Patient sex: F
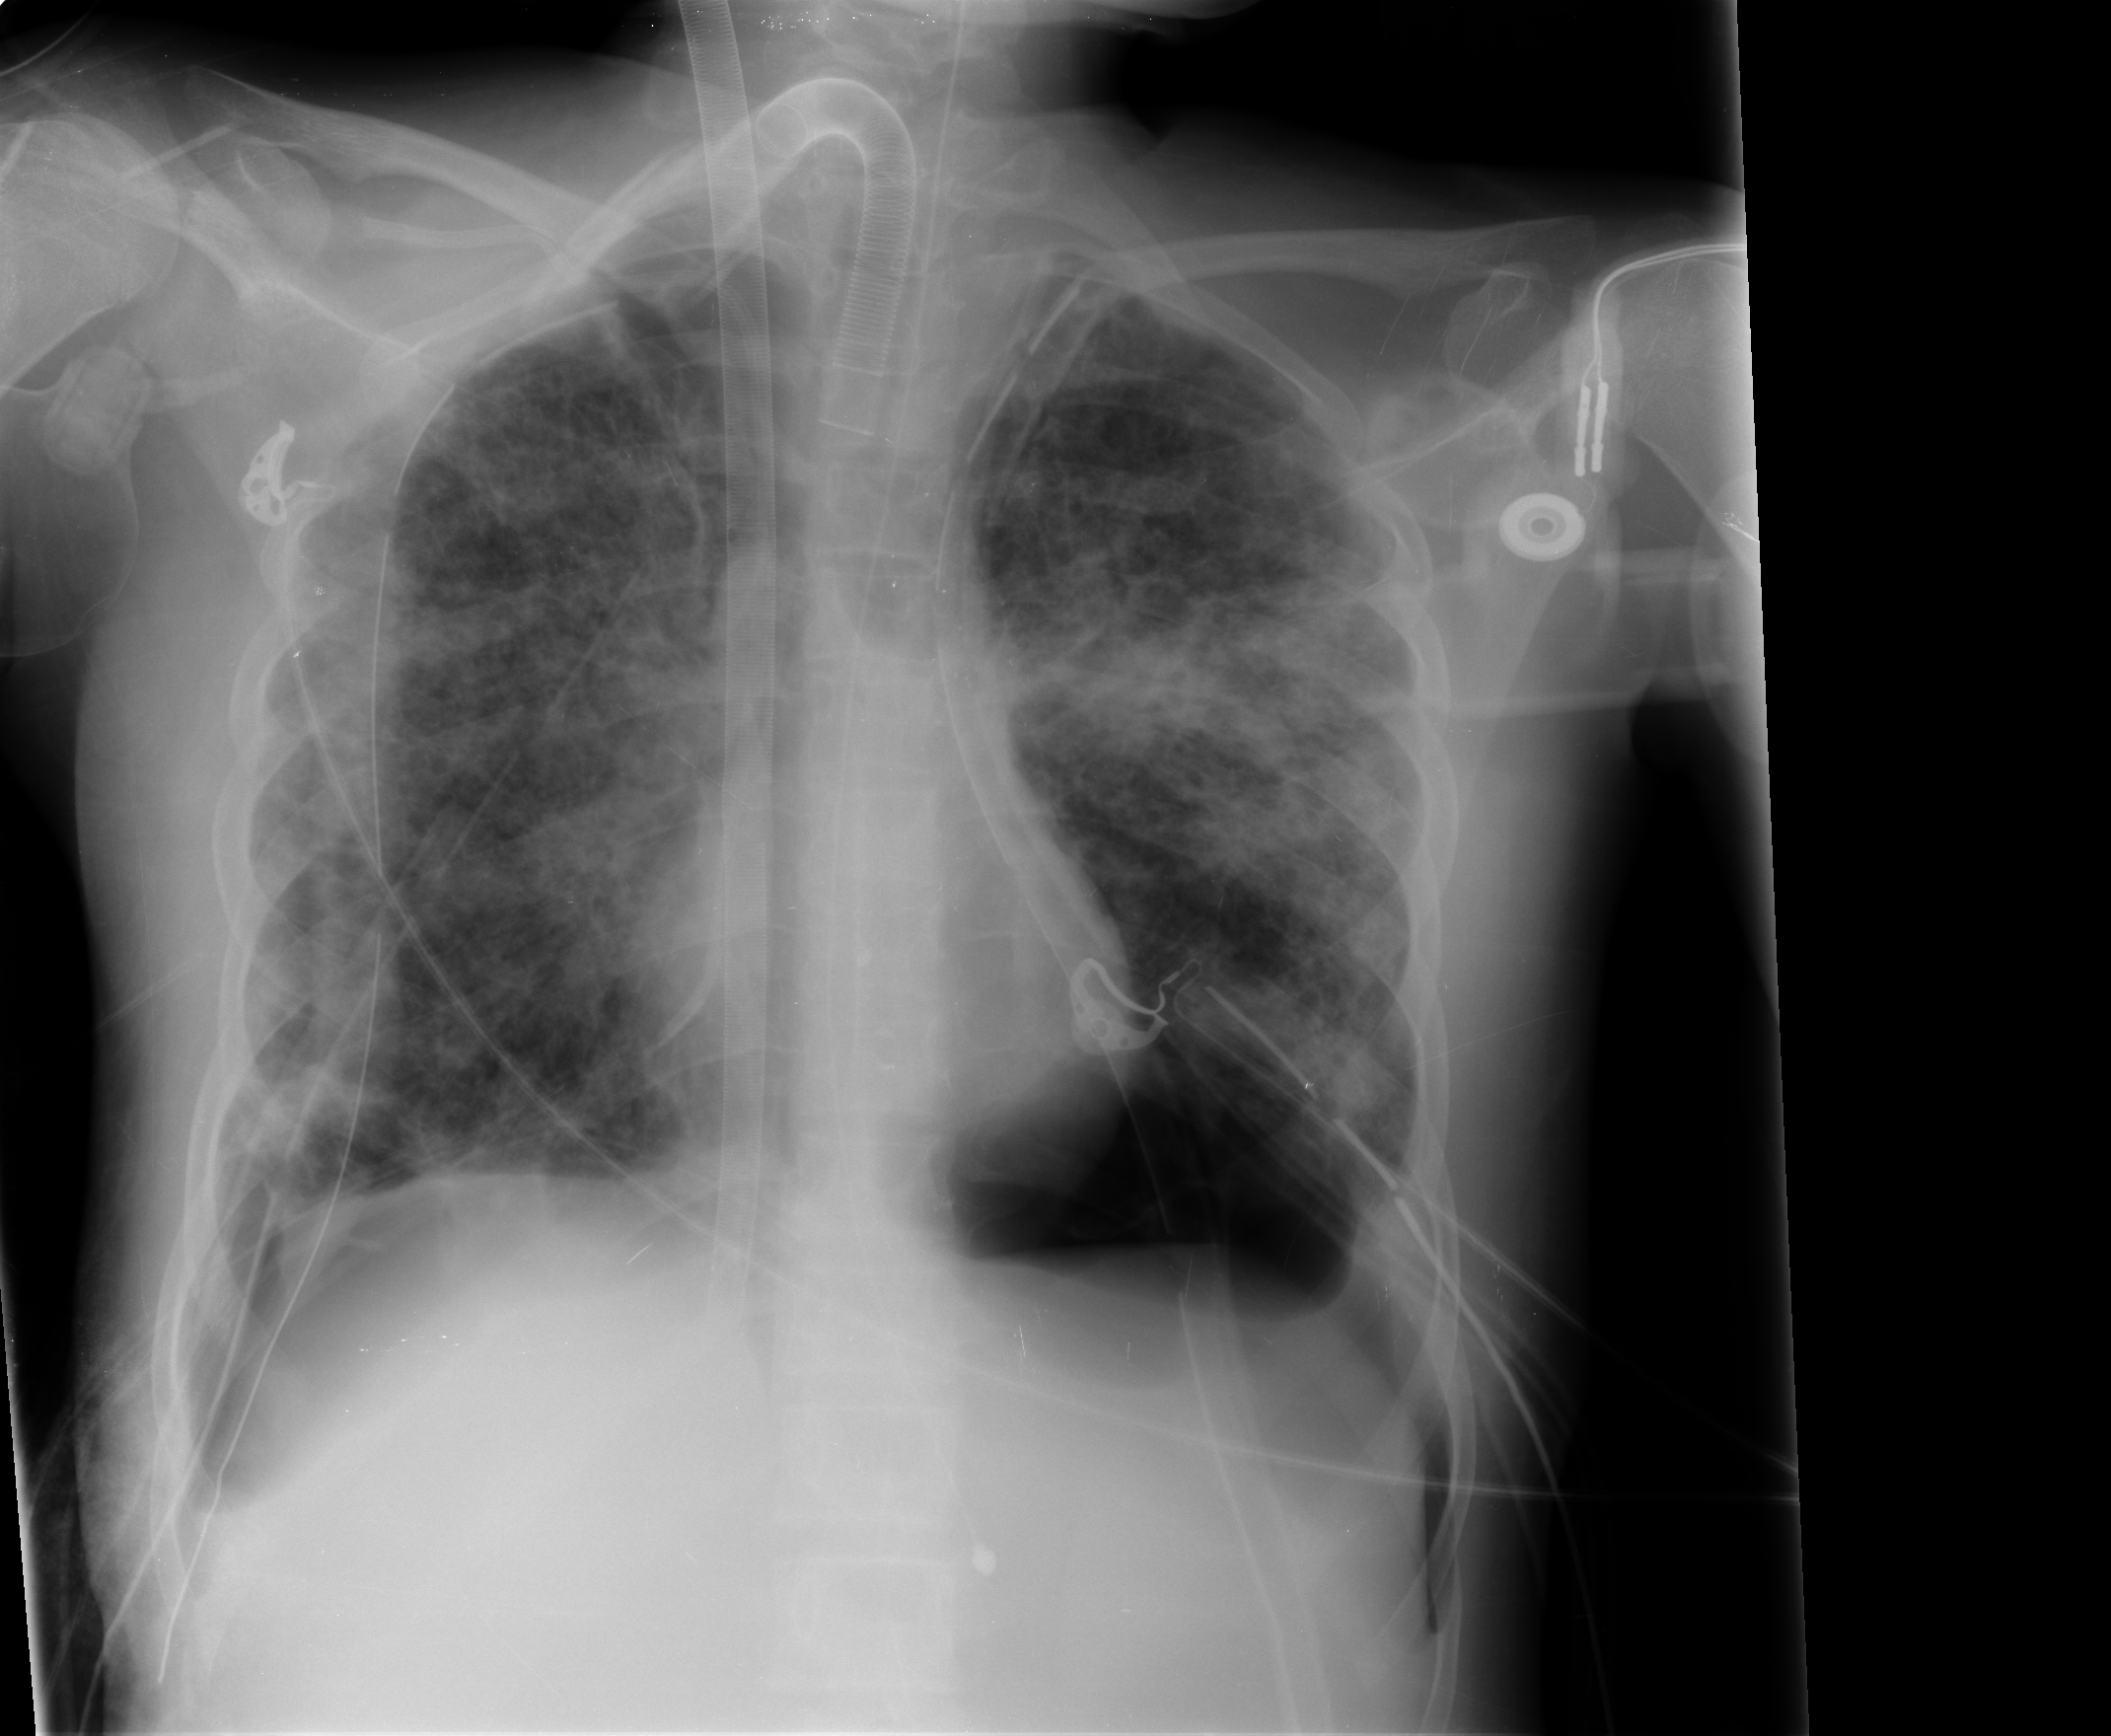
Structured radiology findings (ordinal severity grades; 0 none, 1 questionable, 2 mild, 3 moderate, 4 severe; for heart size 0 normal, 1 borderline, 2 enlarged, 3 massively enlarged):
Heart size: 0
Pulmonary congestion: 2
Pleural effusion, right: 0
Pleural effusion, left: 2
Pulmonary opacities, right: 3
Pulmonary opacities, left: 3
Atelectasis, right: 0
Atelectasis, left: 0